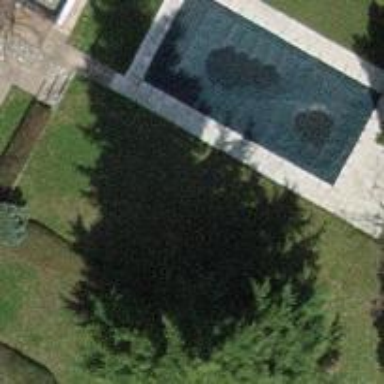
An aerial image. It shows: Swimming pool located in leisure land.